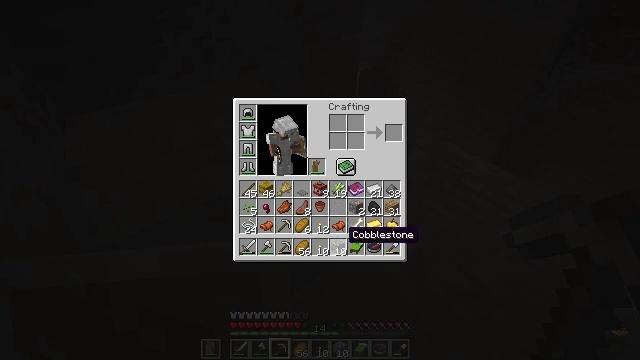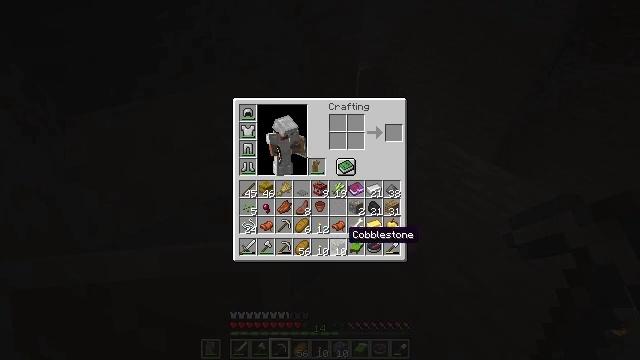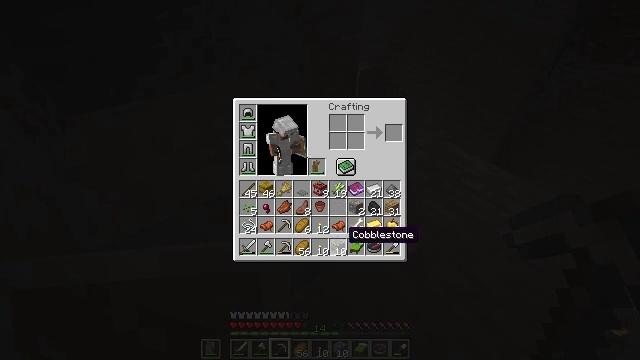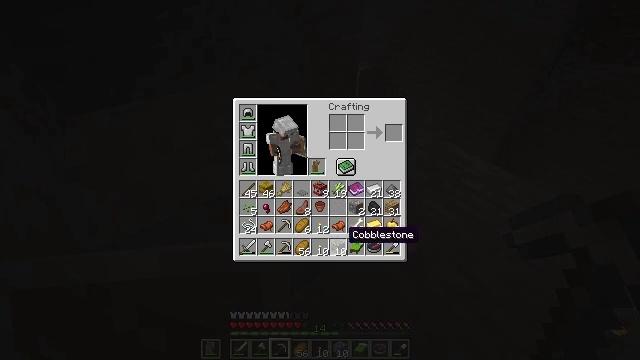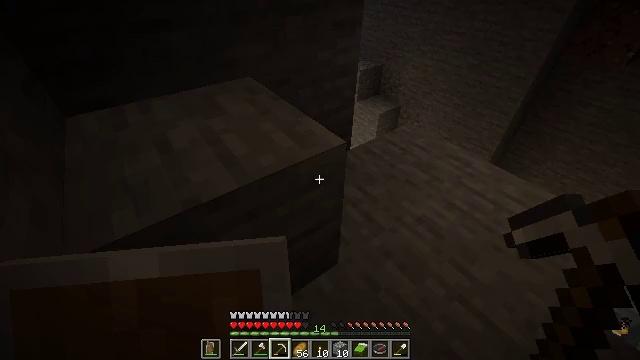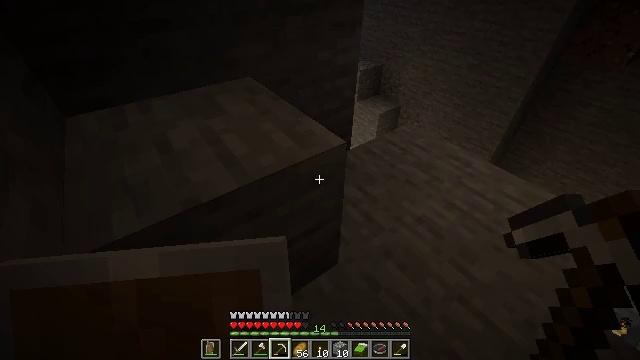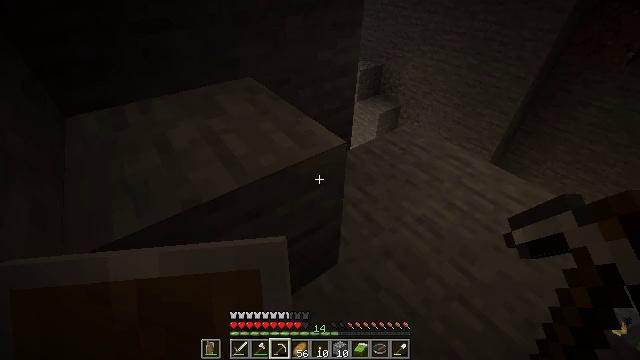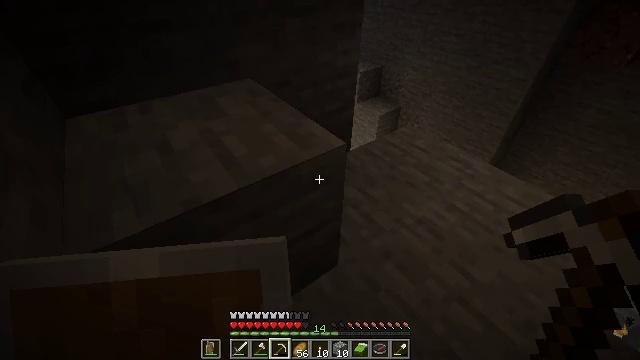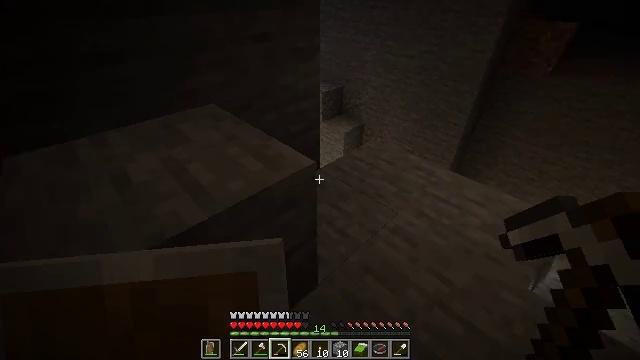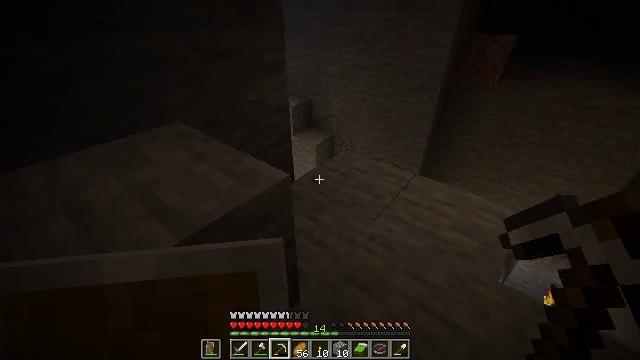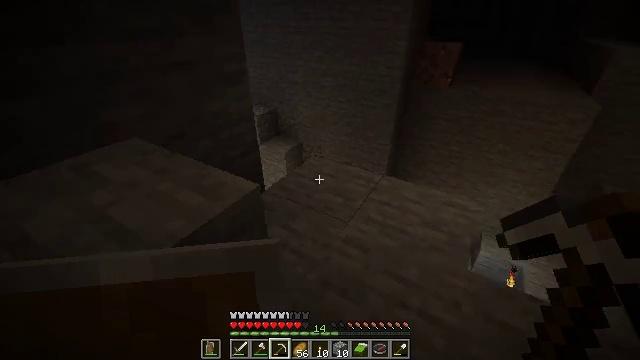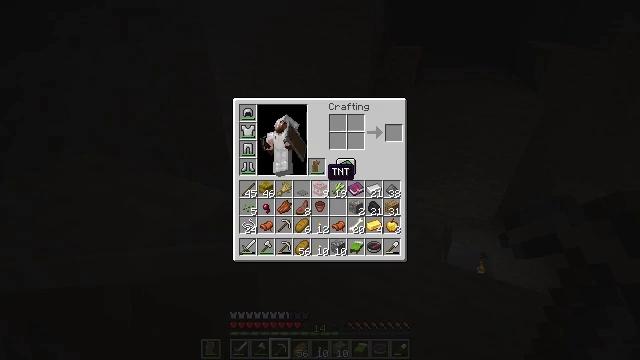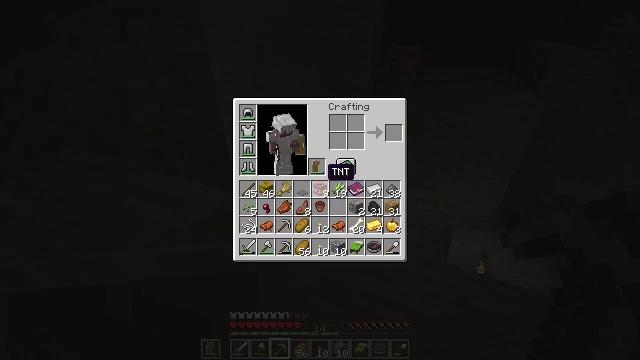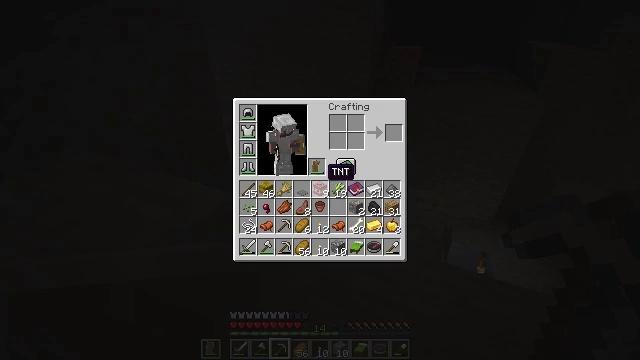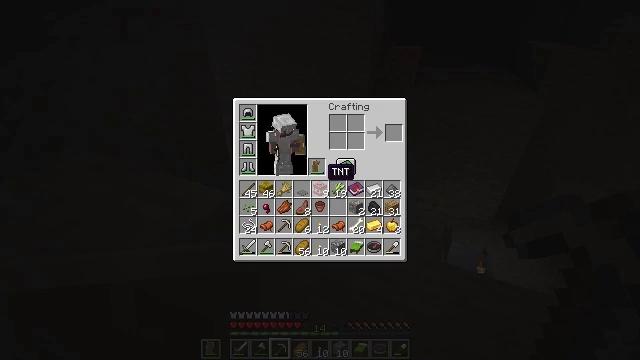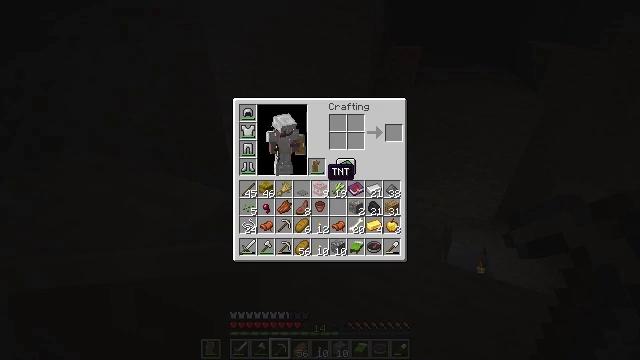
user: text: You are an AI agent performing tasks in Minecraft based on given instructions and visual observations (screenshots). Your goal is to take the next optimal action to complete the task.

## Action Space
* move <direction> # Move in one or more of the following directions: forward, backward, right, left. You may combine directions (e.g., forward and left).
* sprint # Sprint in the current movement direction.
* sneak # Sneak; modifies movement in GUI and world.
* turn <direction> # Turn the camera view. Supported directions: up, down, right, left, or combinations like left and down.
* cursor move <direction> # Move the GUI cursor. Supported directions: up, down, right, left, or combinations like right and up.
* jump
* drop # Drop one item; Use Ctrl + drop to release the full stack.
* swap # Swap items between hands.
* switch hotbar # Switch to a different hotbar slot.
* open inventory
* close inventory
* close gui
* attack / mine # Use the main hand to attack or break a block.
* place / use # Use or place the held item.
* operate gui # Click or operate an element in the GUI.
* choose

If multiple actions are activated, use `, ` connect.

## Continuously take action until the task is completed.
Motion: motion action
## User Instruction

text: Remove a cooked mutton from the inventory.
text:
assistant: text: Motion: no_op
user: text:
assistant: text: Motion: no_op
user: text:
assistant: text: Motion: no_op
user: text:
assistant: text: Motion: close inventory
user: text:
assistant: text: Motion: close inventory
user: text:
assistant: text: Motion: close inventory
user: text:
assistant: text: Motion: no_op
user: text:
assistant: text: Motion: turn right and up
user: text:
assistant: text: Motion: turn right and up
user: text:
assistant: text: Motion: turn right and up
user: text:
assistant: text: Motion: turn right, open inventory
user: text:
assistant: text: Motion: open inventory
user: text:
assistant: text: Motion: open inventory
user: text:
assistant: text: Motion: no_op
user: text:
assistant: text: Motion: no_op
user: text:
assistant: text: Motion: no_op
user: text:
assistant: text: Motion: cursor move right
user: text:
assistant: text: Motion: cursor move right and up
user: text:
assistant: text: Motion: cursor move right
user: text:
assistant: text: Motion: no_op
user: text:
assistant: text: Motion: no_op
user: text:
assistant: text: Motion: no_op
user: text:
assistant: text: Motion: no_op
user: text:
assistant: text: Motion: no_op
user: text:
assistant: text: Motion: no_op
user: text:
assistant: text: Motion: no_op
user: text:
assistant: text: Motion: no_op
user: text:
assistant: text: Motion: no_op
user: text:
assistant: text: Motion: no_op
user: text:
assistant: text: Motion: no_op